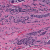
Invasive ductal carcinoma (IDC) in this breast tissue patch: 1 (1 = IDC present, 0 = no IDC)